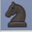
Piece: bN